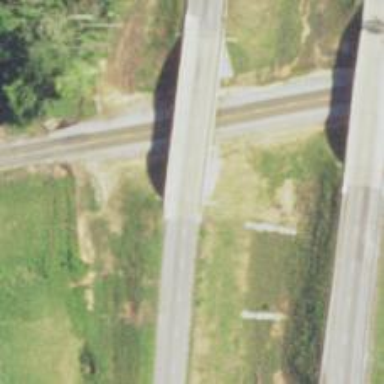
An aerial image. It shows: Viaduct bridge on motorway.